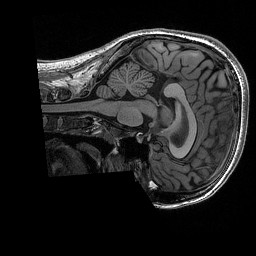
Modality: T1w
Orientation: sagittal
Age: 28
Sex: female
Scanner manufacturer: siemens
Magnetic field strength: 3 T
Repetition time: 2.53 s
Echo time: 0.0033 s